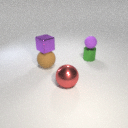
small green metal cylinder behind large red metal sphere